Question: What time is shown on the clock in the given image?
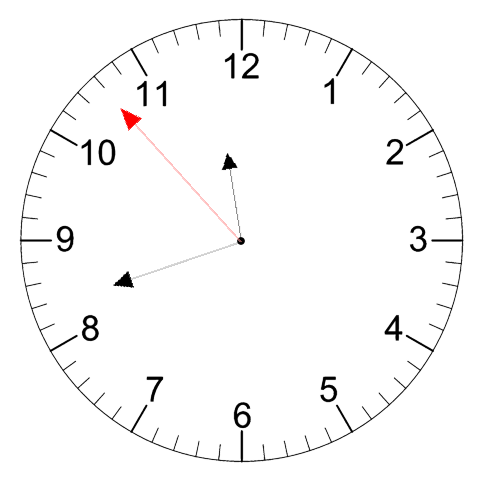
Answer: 11:41:53